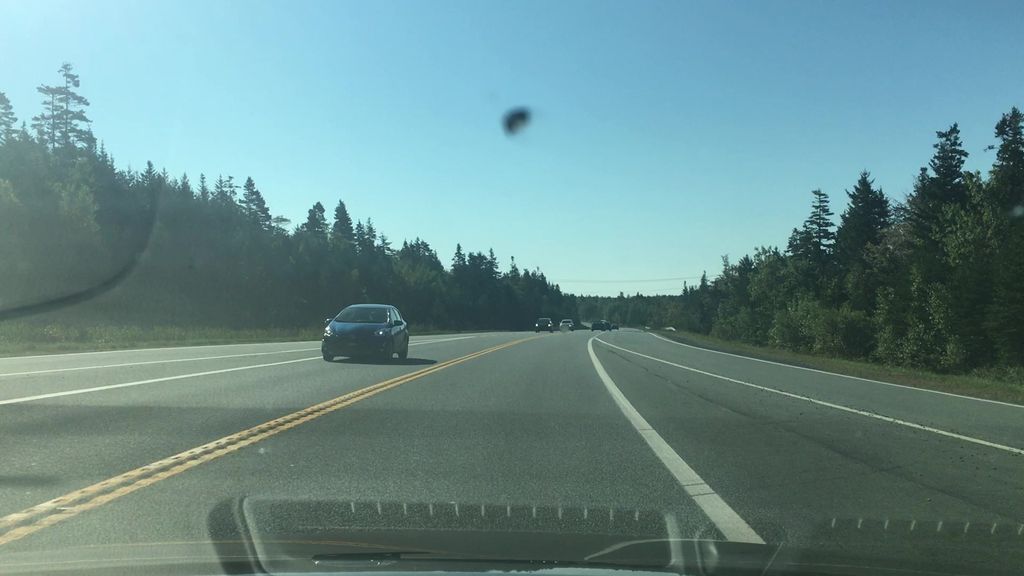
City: halifax